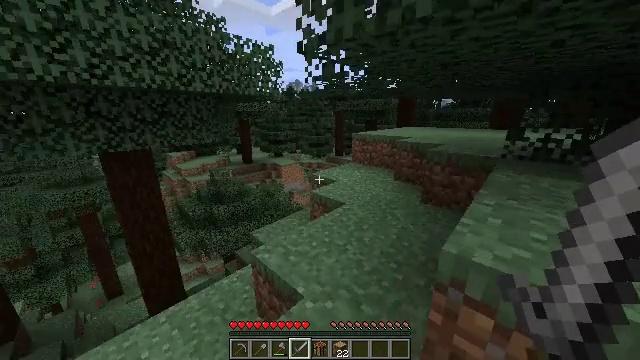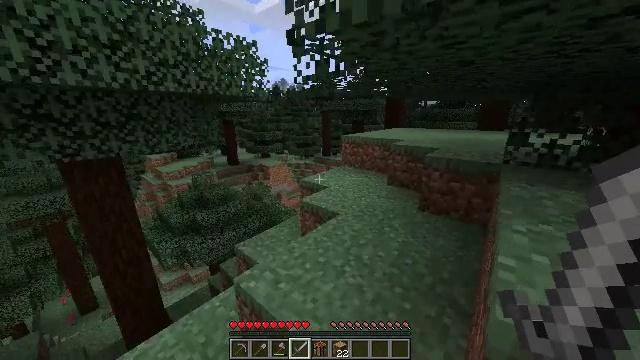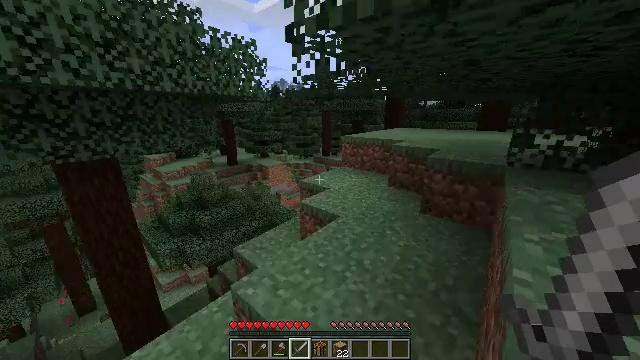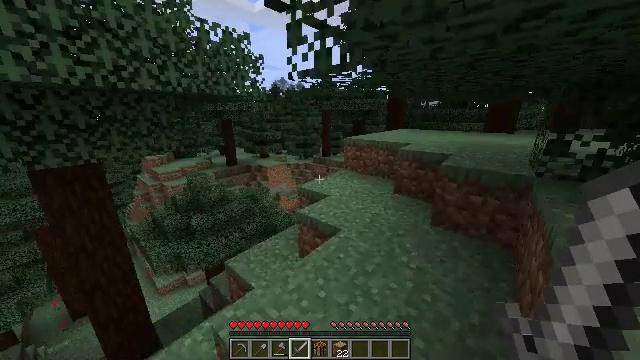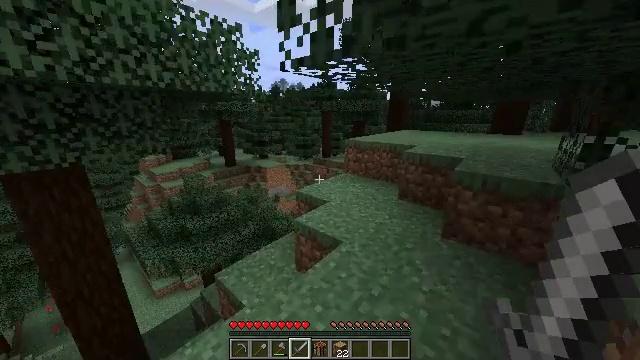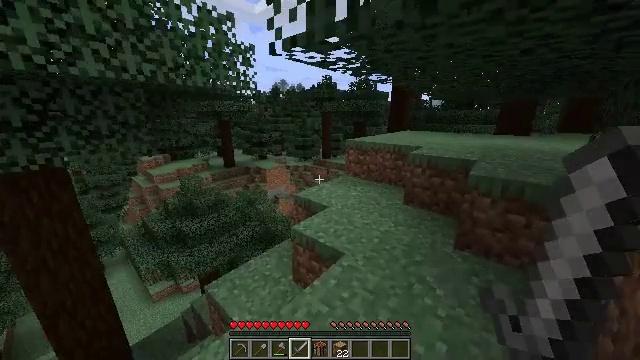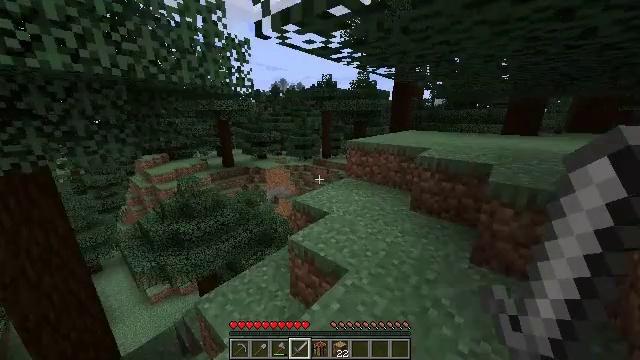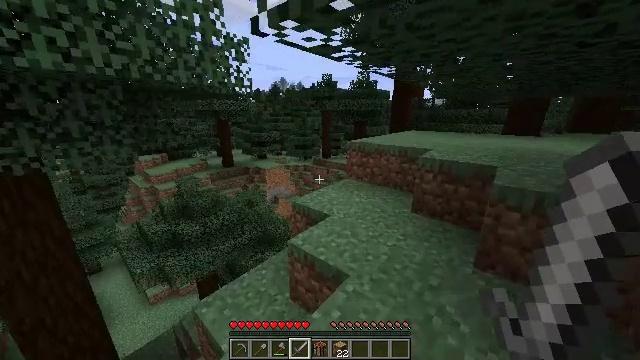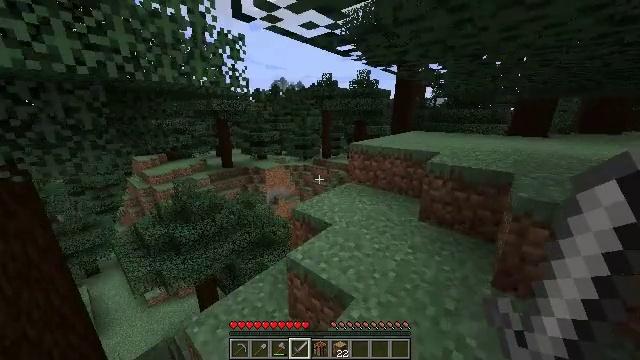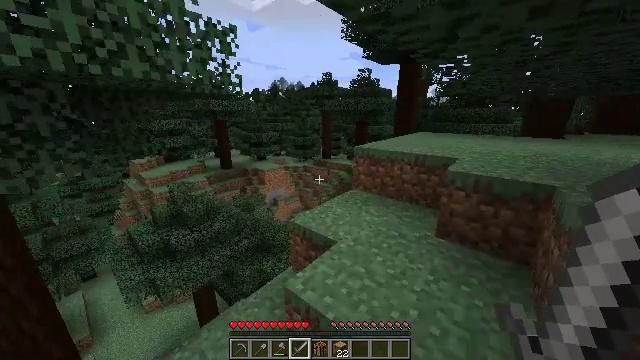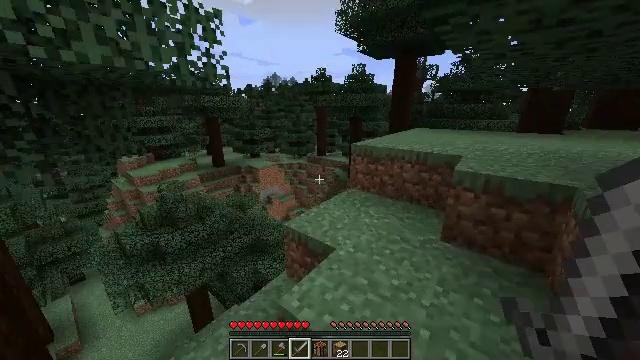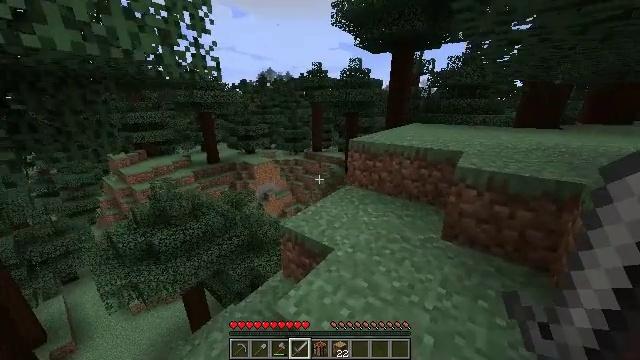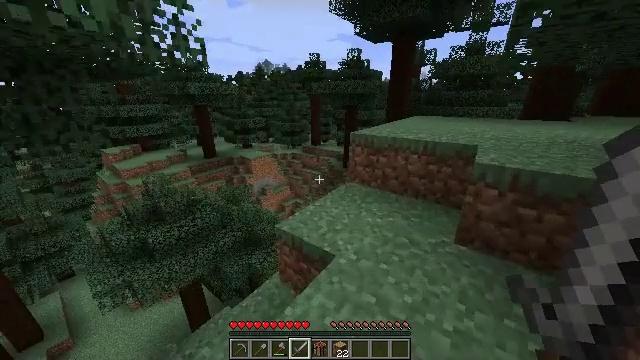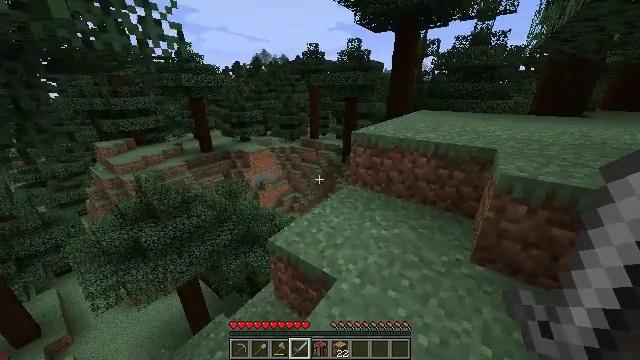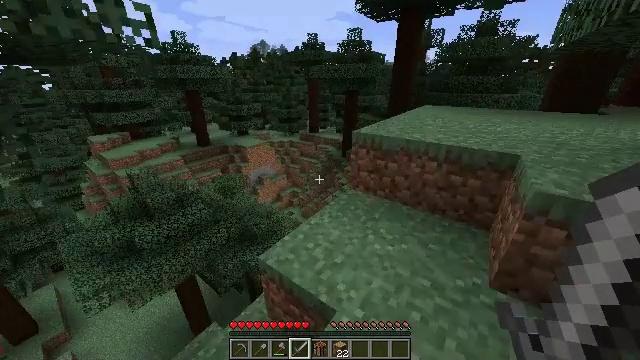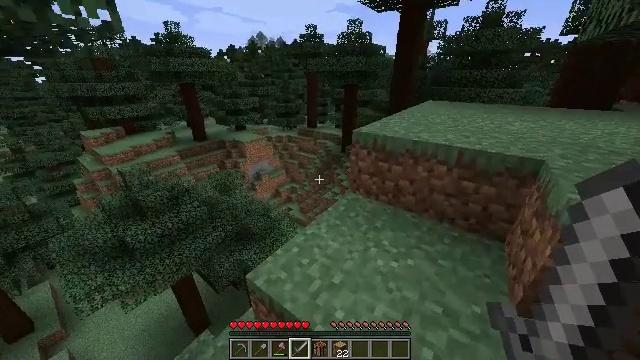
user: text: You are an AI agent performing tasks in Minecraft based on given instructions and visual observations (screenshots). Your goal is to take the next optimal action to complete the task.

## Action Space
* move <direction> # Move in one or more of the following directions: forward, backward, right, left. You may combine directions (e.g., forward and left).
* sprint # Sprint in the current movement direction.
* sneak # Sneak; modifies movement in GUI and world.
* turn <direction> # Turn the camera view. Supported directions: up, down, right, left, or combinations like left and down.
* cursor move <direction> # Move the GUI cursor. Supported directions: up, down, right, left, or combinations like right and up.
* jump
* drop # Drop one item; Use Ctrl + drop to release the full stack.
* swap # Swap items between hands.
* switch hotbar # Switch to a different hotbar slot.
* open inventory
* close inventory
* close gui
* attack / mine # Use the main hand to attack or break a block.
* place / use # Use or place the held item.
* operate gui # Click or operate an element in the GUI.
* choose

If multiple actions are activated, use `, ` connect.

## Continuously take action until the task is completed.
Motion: motion action
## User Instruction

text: Break the sweet berry bush to collect berries.
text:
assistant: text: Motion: move forward, sprint, turn right
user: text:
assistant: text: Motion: move forward, sprint
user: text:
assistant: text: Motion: move forward, sprint
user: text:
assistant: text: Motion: move forward, sprint
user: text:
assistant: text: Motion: move forward, sprint
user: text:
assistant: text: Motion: move forward, sprint
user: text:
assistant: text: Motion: move forward, sprint
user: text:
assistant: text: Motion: move forward, sprint
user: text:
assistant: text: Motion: move forward, sprint
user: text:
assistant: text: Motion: move forward, sprint, turn right and down
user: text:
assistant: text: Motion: move forward, sprint, turn right and down
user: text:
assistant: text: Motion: move forward, sprint, turn down
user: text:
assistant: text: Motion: move forward, sprint, turn down
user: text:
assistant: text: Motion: move forward, sprint, turn down
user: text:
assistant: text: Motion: move forward, sprint, turn down
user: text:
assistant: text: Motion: move forward, sprint, turn down
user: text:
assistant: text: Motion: move forward, sprint, turn down
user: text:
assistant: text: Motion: move forward, sprint
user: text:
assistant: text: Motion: move forward and move left, sprint, turn right and down
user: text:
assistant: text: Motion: move forward and move left, sprint, turn right and down
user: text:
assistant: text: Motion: move forward and move left, sprint, turn right and down
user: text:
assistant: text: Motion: move forward and move left, sprint, turn right and down
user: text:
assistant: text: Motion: move forward, sprint, turn right
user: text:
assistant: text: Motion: move forward and move right, sprint, turn right
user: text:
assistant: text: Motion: move forward and move right, sprint, turn right
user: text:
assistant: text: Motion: move forward and move right, sprint, turn right and up
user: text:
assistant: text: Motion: move forward and move right, sprint, turn right and up
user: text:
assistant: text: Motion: move forward and move right, sprint, turn right and up
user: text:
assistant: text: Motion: move forward and move right, sprint, turn up, jump
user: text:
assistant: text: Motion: move forward and move right, sprint, jump